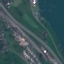
Land use / land cover: Highway